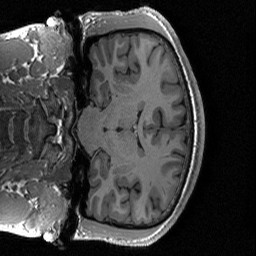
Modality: T1w
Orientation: coronal
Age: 20
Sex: male
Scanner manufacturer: siemens
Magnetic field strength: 3 T
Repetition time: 2.53 s
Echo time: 0.00219 s